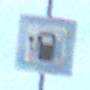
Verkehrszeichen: LadestationFuerElektrofahrzeuge
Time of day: SunriseSunset
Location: Outdoor (Beach)
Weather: PartlyCloudy
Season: NotSpecified
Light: Natural